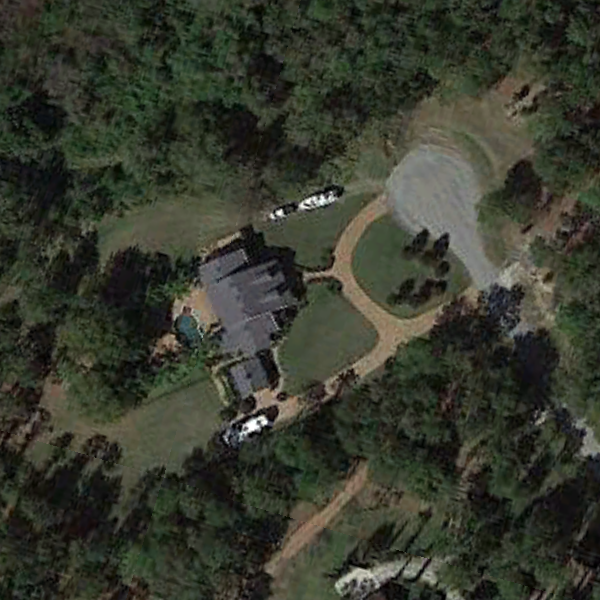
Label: SparseResidential